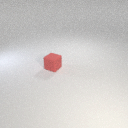
small red rubber cube